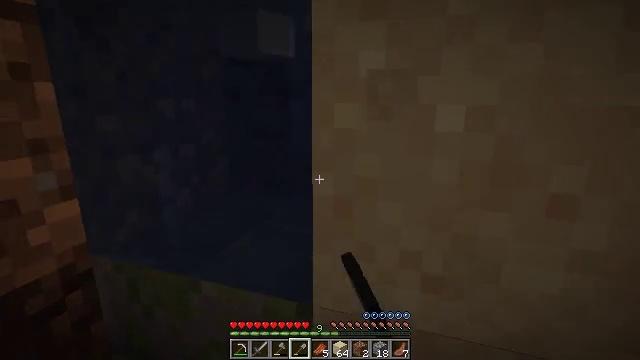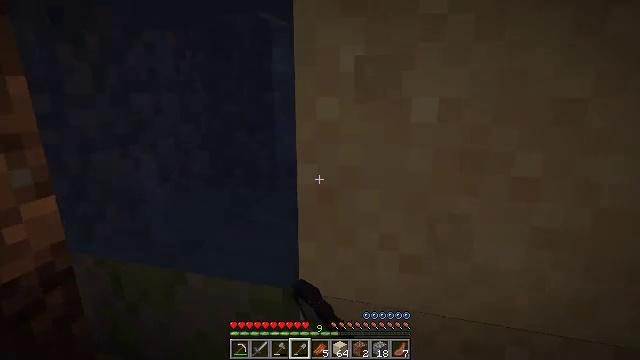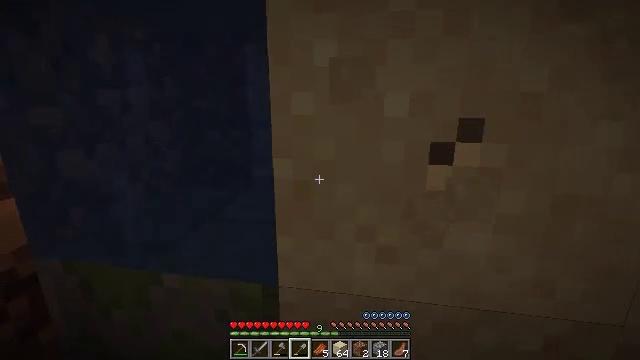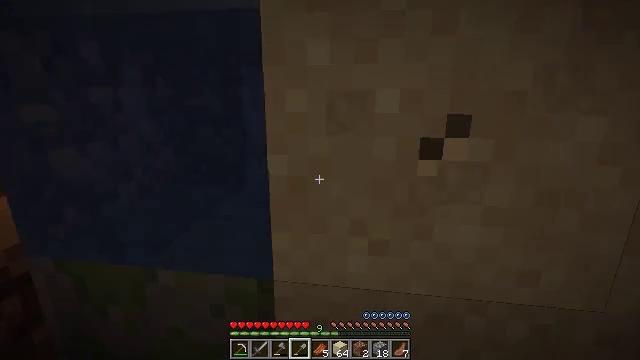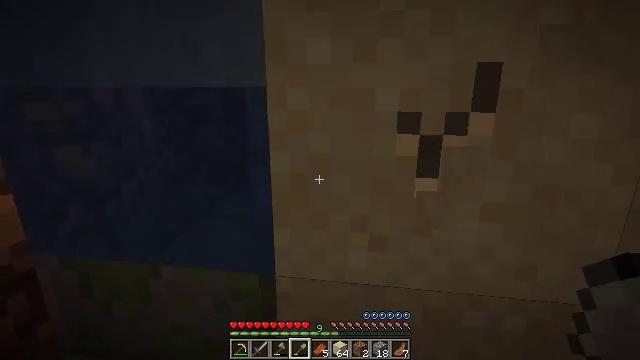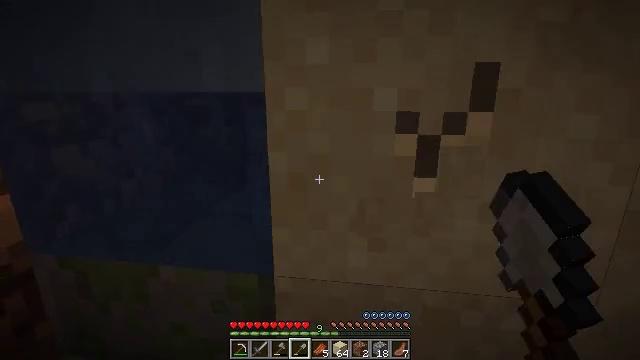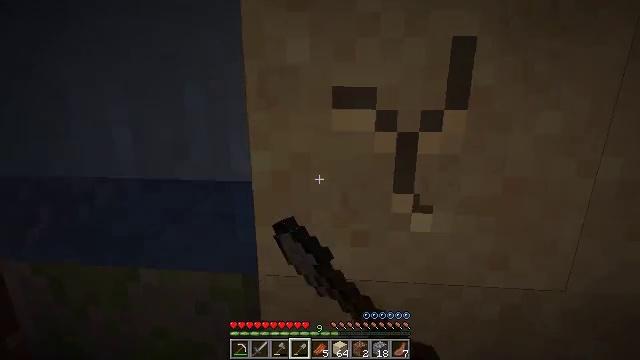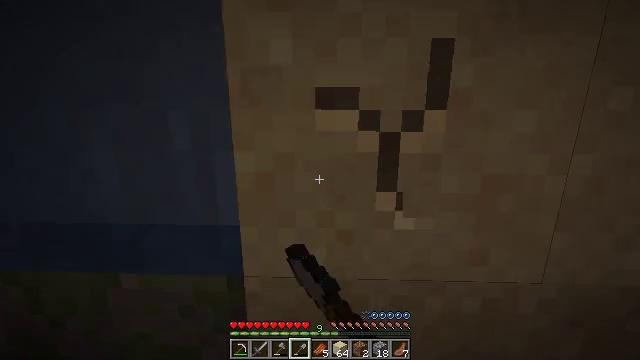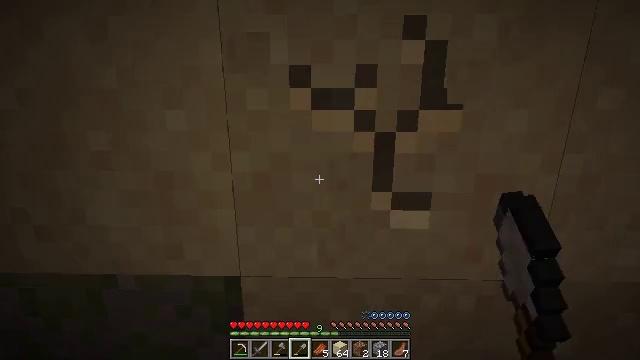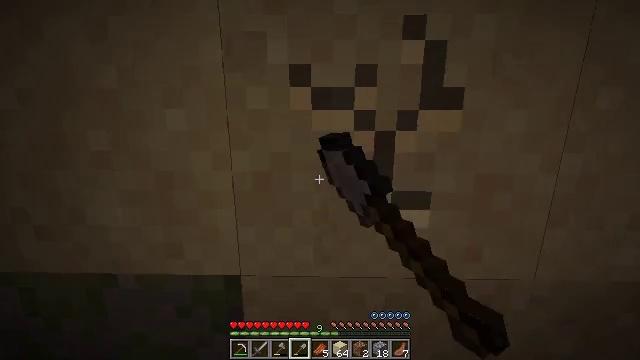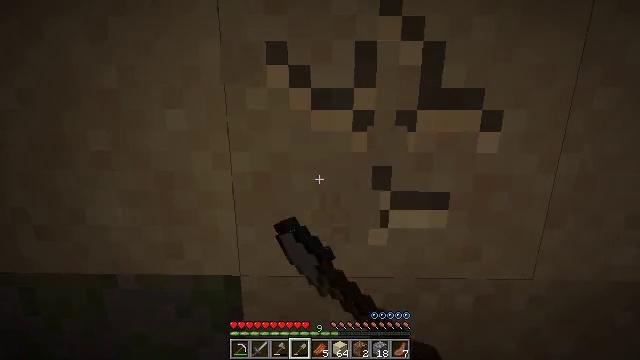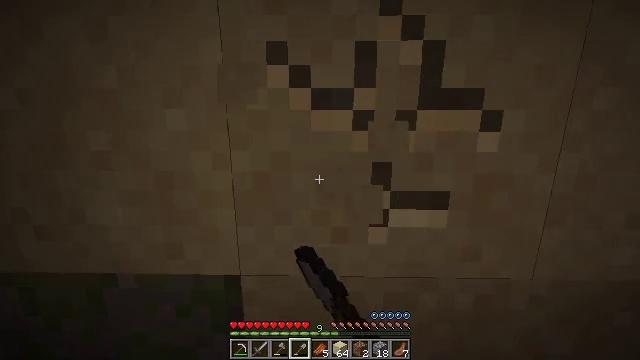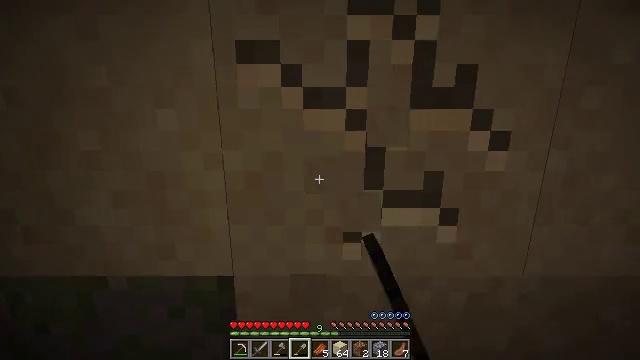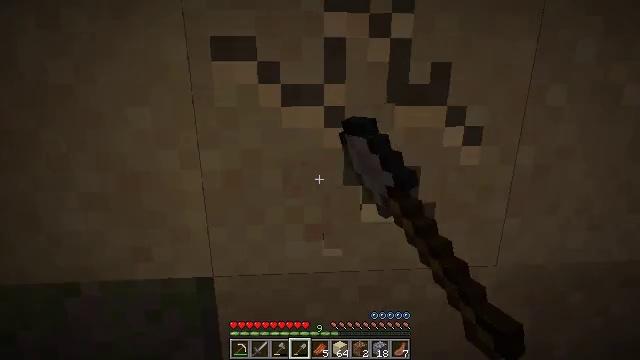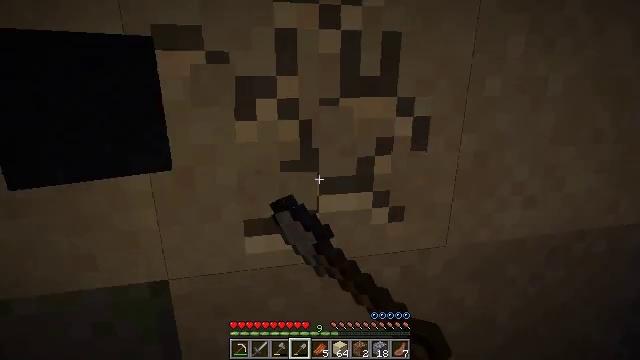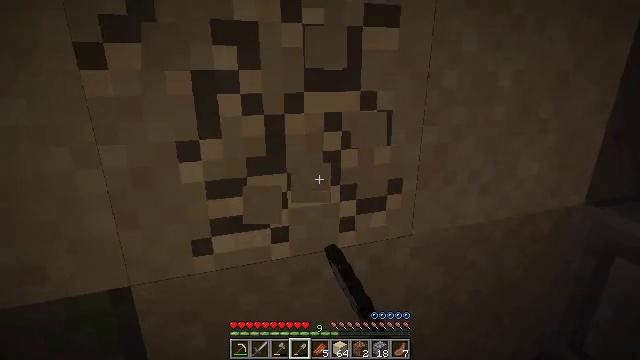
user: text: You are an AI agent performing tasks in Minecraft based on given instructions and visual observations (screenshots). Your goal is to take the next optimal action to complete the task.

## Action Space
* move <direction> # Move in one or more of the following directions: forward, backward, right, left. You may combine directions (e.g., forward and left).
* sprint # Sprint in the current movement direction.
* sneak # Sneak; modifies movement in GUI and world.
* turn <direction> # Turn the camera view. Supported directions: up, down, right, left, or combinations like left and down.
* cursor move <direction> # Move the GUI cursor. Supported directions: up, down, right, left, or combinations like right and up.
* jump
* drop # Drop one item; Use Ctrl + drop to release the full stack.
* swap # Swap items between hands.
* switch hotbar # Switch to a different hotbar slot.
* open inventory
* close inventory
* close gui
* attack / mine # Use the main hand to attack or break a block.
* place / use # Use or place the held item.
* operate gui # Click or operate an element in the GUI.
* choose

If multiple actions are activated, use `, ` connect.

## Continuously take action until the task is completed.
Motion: motion action
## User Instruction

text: Gather sand from the desert.
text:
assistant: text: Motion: turn right, attack / mine
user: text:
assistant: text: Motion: turn right, attack / mine
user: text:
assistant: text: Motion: turn right, attack / mine
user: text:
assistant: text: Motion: attack / mine
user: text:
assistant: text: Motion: attack / mine
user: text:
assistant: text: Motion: turn right, attack / mine
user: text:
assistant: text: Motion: turn right, attack / mine
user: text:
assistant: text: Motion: attack / mine
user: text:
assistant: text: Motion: attack / mine
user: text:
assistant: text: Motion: attack / mine
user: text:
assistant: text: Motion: attack / mine
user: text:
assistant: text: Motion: turn right, attack / mine
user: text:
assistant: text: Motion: turn right, attack / mine
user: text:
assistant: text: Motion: turn right and down, attack / mine
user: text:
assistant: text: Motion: turn right, attack / mine
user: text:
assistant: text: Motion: turn right, attack / mine
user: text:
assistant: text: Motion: turn down, attack / mine
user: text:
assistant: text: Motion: turn left and down, attack / mine
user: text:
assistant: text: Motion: turn left and down, attack / mine
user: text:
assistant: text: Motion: move back, turn down, attack / mine
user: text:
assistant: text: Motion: move back, attack / mine
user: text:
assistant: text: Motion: move back, turn up, attack / mine
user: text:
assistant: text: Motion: move back, turn up, attack / mine
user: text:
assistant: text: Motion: turn up, attack / mine
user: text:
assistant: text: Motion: attack / mine
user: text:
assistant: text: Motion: attack / mine
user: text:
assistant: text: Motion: attack / mine
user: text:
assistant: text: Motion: attack / mine
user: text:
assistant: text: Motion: attack / mine
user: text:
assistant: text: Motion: attack / mine